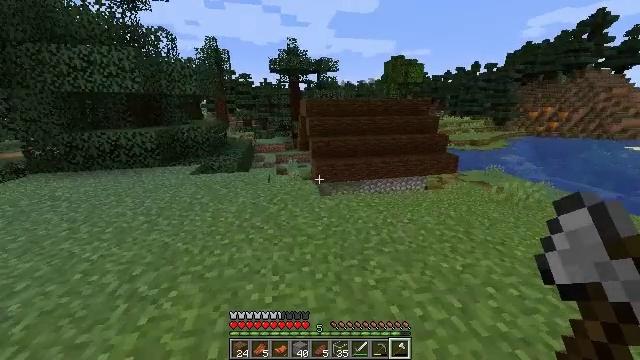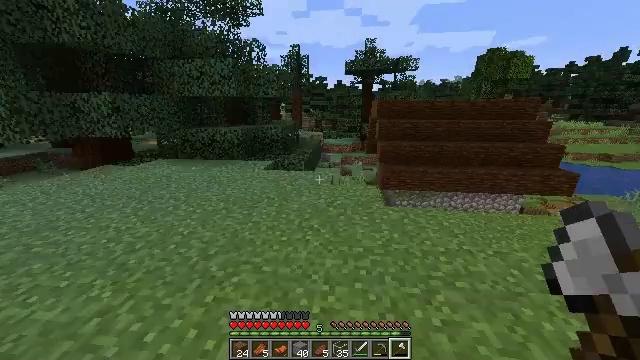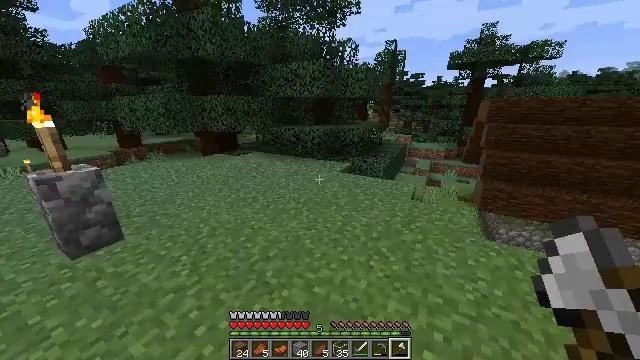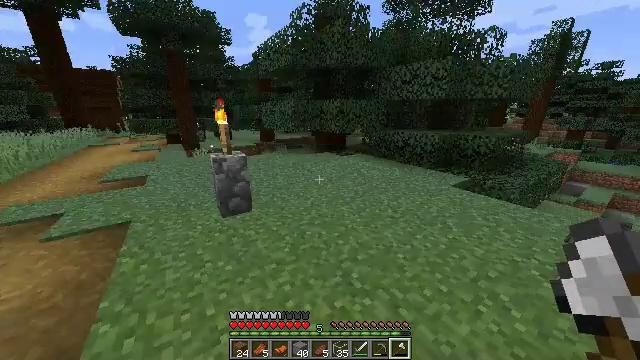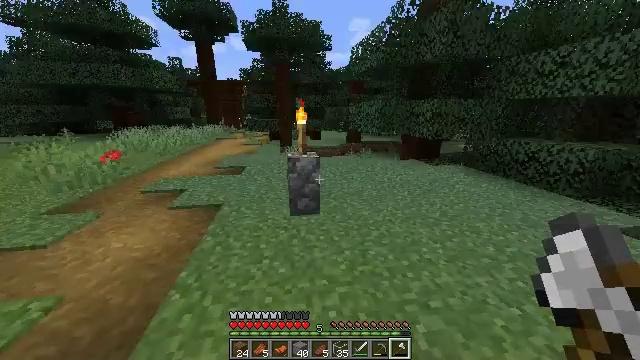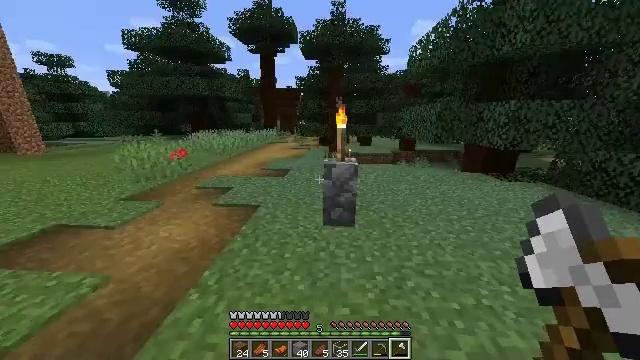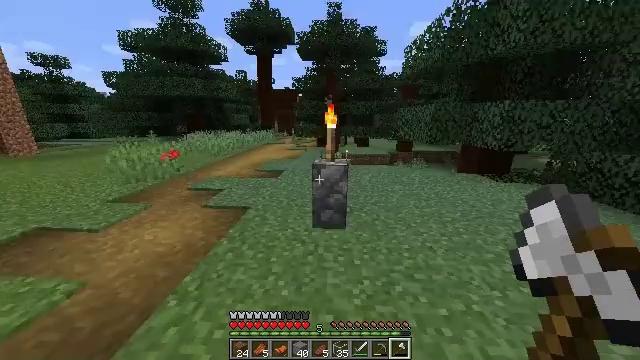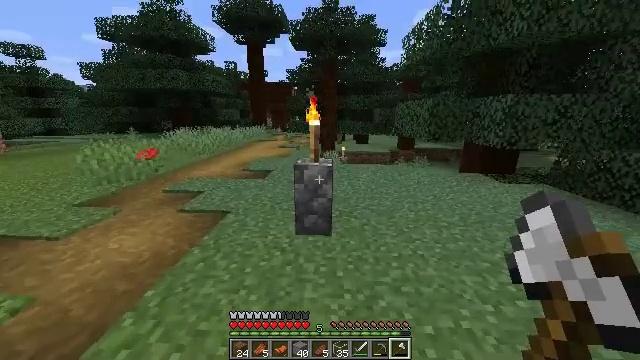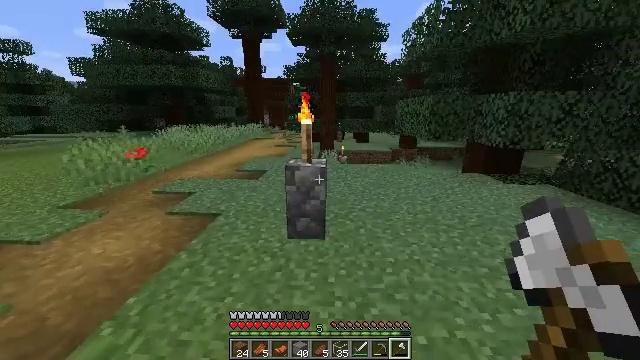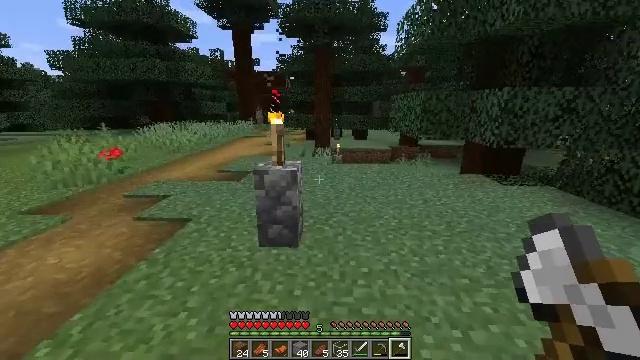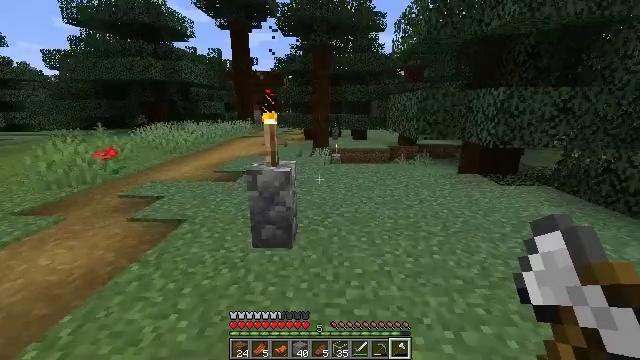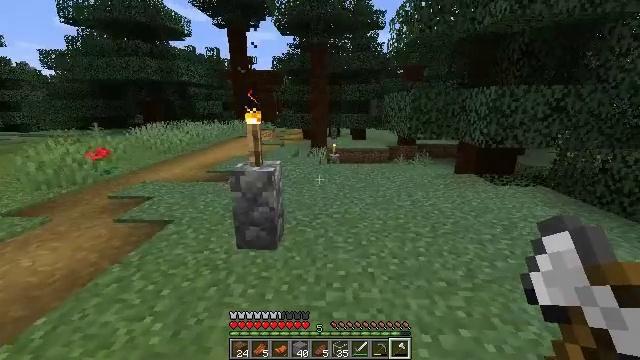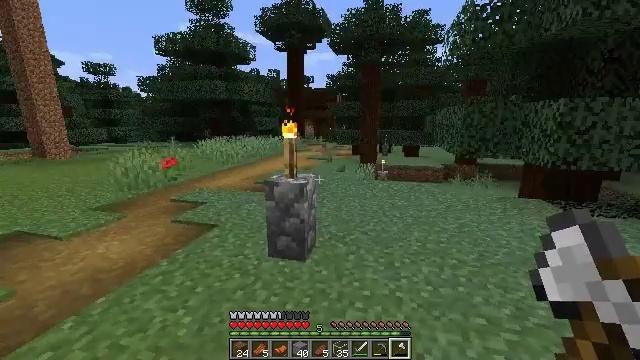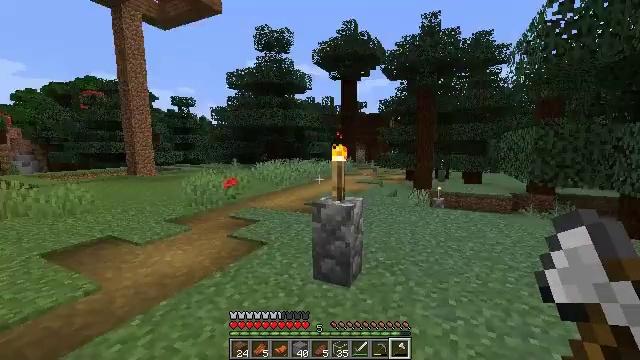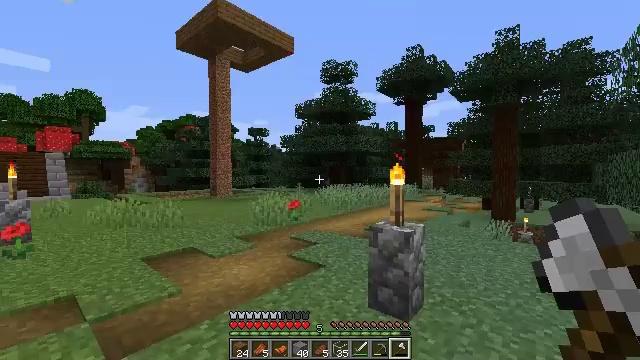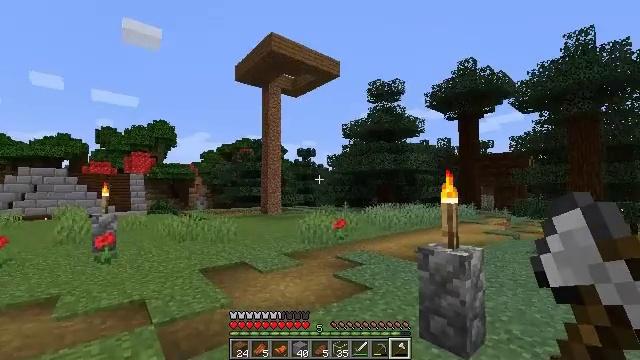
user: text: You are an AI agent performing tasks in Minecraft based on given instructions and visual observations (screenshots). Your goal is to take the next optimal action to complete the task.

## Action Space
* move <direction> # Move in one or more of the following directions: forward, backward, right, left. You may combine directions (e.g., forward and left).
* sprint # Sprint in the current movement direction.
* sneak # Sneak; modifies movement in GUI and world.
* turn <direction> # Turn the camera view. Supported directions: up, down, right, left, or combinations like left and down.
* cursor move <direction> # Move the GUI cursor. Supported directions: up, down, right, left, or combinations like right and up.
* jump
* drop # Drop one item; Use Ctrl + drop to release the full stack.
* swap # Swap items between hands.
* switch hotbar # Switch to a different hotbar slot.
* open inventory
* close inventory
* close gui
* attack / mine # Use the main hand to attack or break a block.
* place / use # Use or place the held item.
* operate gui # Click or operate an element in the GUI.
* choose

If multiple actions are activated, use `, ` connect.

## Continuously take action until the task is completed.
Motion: motion action
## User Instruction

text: Craft a stone.
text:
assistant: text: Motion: move forward, turn left
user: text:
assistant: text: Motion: move forward, turn left
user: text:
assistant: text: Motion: move forward, turn left
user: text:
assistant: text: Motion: move forward, turn left
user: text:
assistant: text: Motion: move forward and move right, turn left and up
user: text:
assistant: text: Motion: move right
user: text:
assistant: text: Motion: move right
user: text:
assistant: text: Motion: move right
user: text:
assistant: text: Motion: move right
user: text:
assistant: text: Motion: move right
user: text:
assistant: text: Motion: move right
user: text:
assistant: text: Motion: turn left and up
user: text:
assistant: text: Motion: turn left and up
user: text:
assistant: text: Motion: turn left and up
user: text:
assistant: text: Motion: turn left and up
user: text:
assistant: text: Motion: turn left and up
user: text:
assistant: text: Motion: no_op
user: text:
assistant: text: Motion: turn left
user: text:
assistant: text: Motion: no_op
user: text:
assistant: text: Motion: no_op
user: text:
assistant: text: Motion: no_op
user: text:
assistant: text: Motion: no_op
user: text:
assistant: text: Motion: no_op
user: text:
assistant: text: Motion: no_op
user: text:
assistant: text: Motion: turn right and down
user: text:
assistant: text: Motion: turn right and down
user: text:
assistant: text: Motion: turn right and down
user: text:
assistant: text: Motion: turn right and down
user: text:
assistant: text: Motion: turn right and down
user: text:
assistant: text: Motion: turn right and down